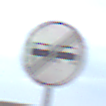
Verkehrszeichen: EndeUeberholverbot
Umgebung: Outdoor, Nature
Tageszeit: Night
Wetter: Overcast
Licht: Artificial
Jahreszeit: NotSpecified
Kontrast: LowContrast